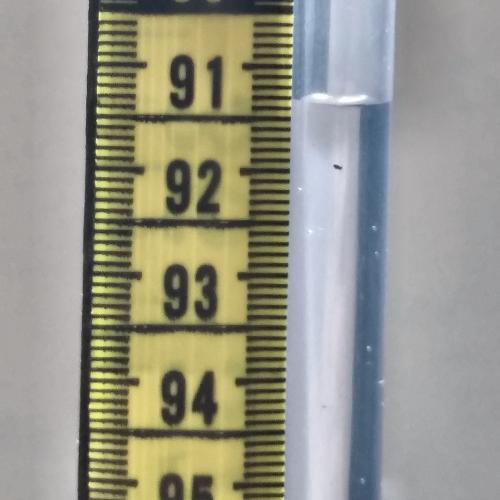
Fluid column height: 91.3 cm